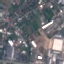
Label: Industrial